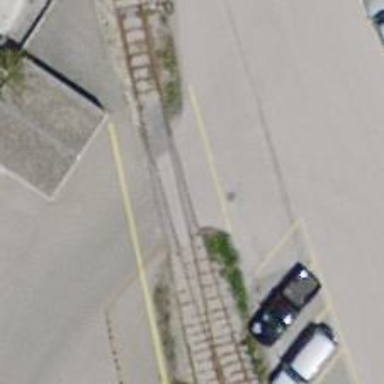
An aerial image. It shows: Railway level crossing.